Interaction volume radius: 5 \u00c5
Interaction volume height: 40 \u00c5
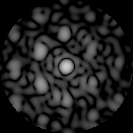
Disorder parameter: 0.576